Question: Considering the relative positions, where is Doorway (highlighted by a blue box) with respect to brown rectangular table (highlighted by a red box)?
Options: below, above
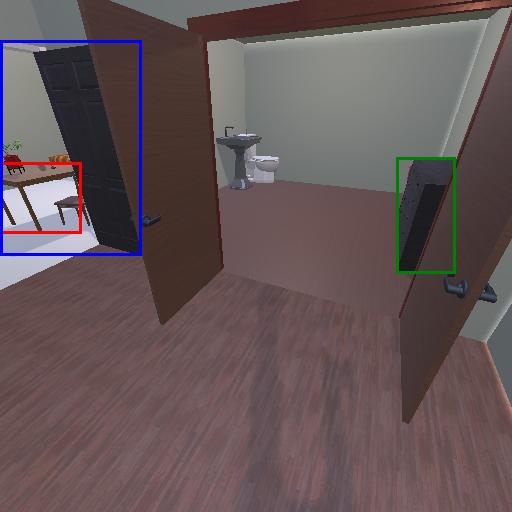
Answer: below